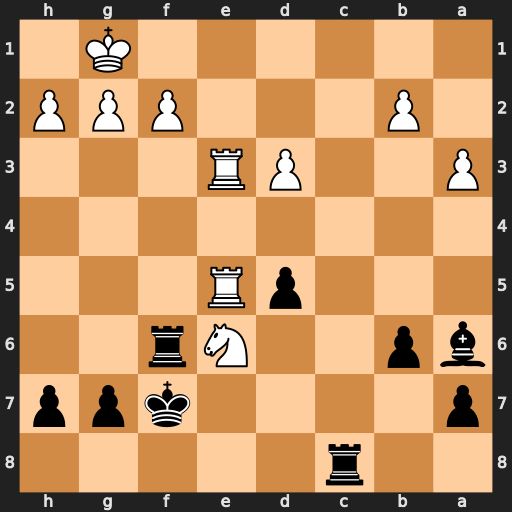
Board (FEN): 2r5/p4kpp/bp2Nr2/3pR3/8/P2PR3/1P3PPP/6K1
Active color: b
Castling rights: -
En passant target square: -
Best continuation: Rc1+ Re1 Rxe1+ Rxe1 Rxe6